Interaction volume radius: 5 \u00c5
Interaction volume height: 20 \u00c5
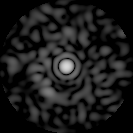
Disorder parameter: 0.8137